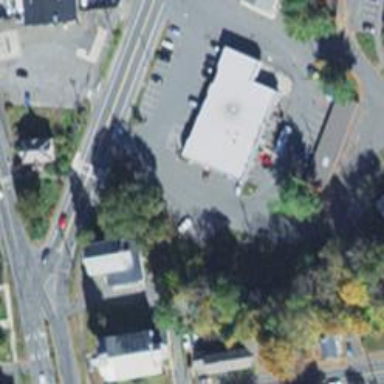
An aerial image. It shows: Post office.